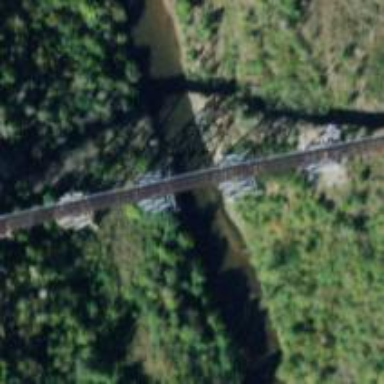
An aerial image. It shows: Trestle bridge for railway.